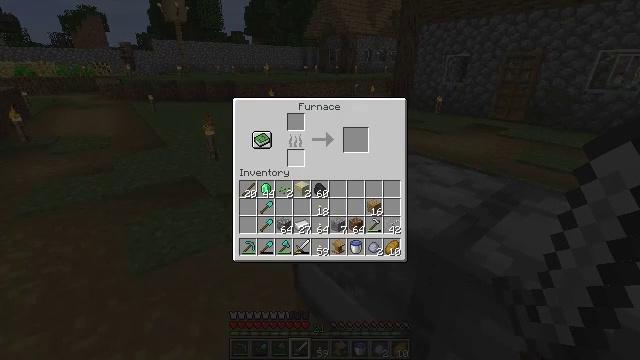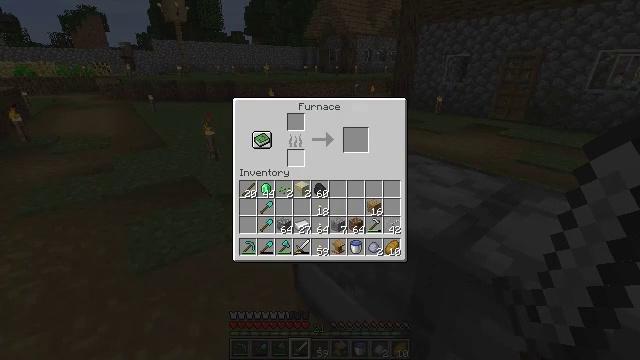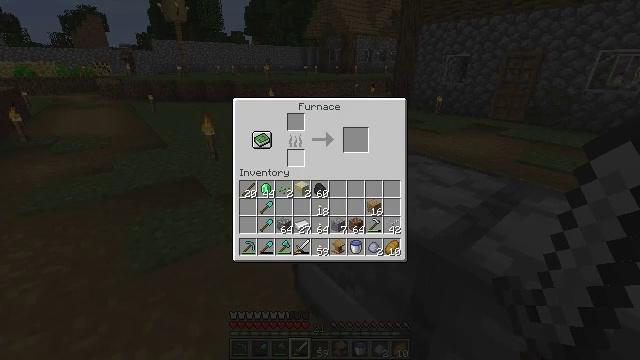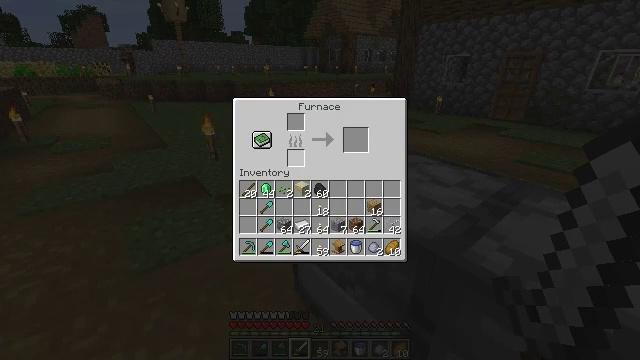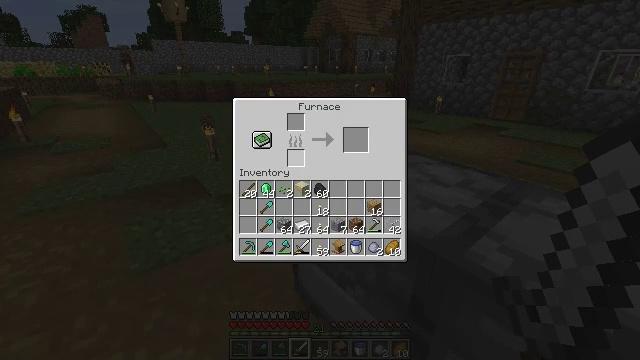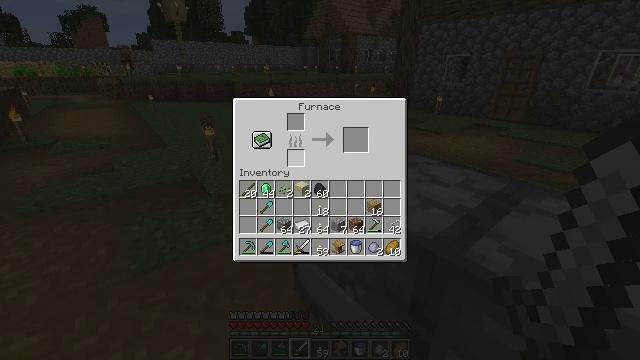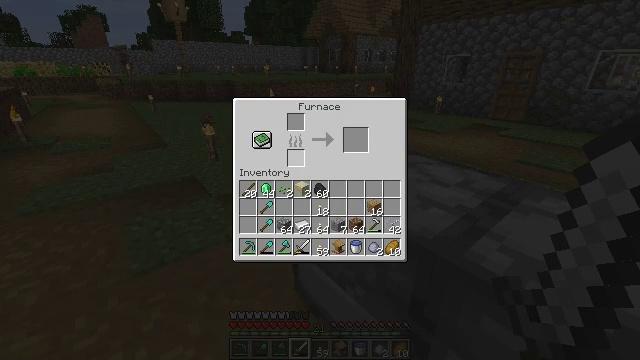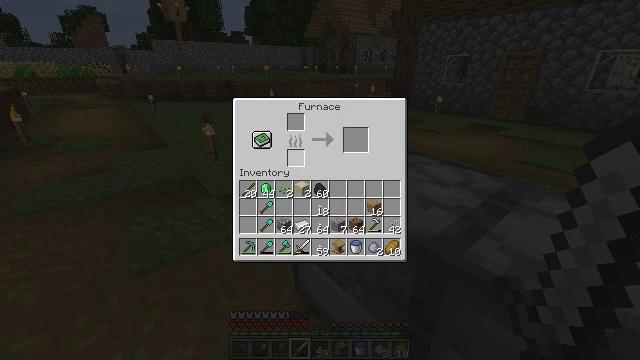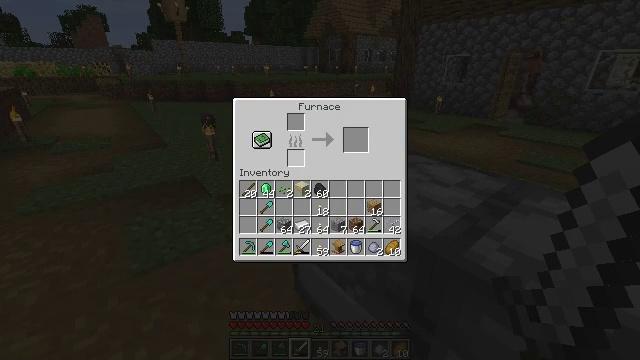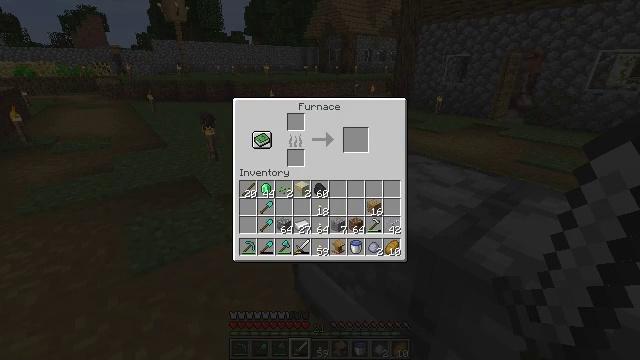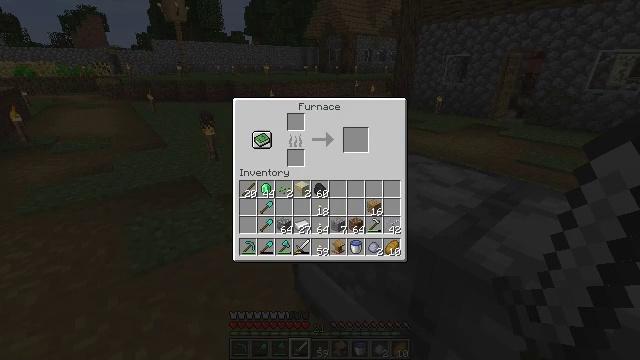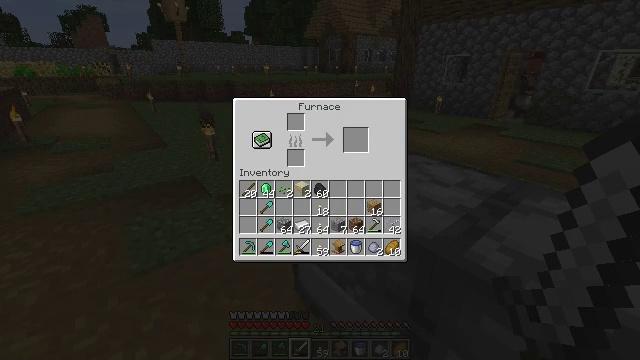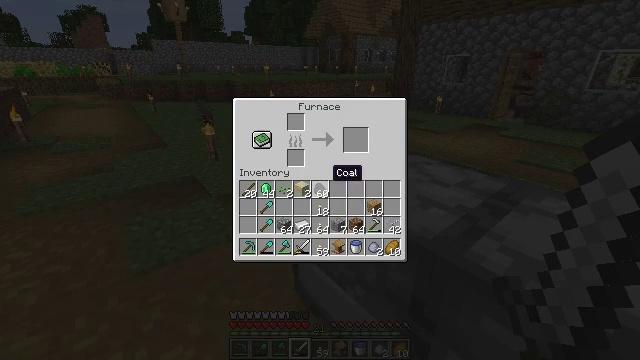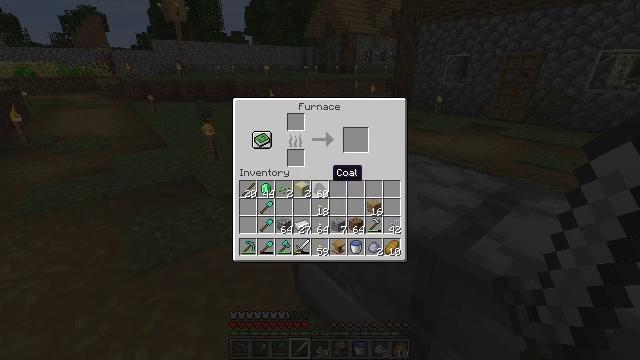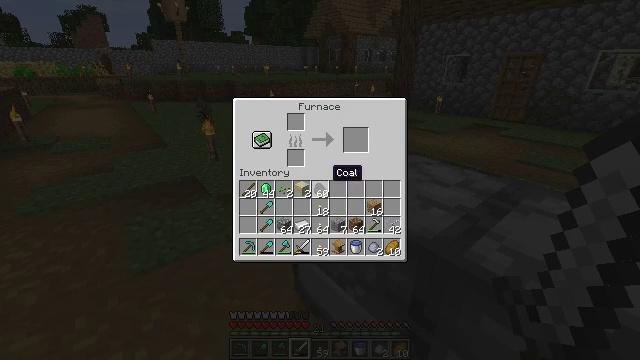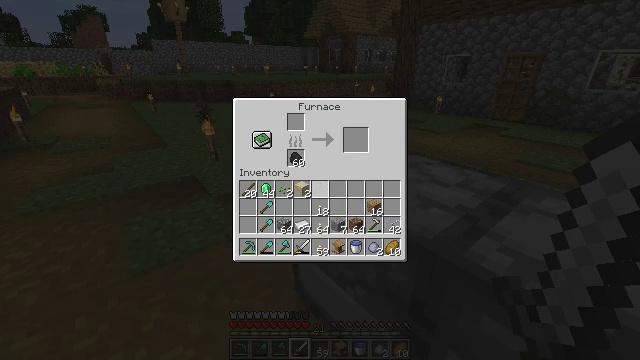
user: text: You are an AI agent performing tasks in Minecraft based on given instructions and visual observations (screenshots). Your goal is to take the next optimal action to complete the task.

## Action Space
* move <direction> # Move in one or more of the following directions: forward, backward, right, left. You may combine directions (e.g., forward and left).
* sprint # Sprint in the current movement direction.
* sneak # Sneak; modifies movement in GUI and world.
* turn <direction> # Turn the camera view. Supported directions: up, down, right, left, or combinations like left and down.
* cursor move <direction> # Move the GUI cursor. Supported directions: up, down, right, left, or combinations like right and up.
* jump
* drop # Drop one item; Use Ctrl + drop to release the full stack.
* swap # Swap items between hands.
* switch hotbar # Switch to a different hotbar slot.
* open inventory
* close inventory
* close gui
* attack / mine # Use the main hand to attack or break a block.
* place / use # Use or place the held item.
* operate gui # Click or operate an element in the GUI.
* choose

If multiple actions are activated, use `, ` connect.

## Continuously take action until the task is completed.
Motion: motion action
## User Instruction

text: Collect sugar cane near water sources.
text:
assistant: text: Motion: sneak
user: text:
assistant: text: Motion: sneak
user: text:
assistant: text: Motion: sneak
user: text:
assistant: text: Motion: sneak
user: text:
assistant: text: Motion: sneak
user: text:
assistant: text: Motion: sneak
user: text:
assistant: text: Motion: sneak
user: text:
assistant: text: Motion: sneak
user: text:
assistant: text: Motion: sneak, cursor move right
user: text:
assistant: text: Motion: sneak
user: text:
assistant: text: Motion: sneak
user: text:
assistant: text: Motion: sneak, cursor move down
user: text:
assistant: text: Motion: sneak
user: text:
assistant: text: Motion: sneak
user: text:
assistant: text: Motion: sneak, choose
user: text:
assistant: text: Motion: sneak, choose
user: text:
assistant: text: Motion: sneak, choose
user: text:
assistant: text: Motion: sneak, choose
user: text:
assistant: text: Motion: sneak
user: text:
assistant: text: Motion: sneak
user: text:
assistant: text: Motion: sneak
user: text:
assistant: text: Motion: sneak
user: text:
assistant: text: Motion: sneak
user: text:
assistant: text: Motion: sneak
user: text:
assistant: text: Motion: sneak
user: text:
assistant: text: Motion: sneak
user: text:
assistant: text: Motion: sneak
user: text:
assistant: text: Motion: sneak, cursor move left
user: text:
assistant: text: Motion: sneak
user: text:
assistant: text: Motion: sneak